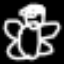
Label: angel